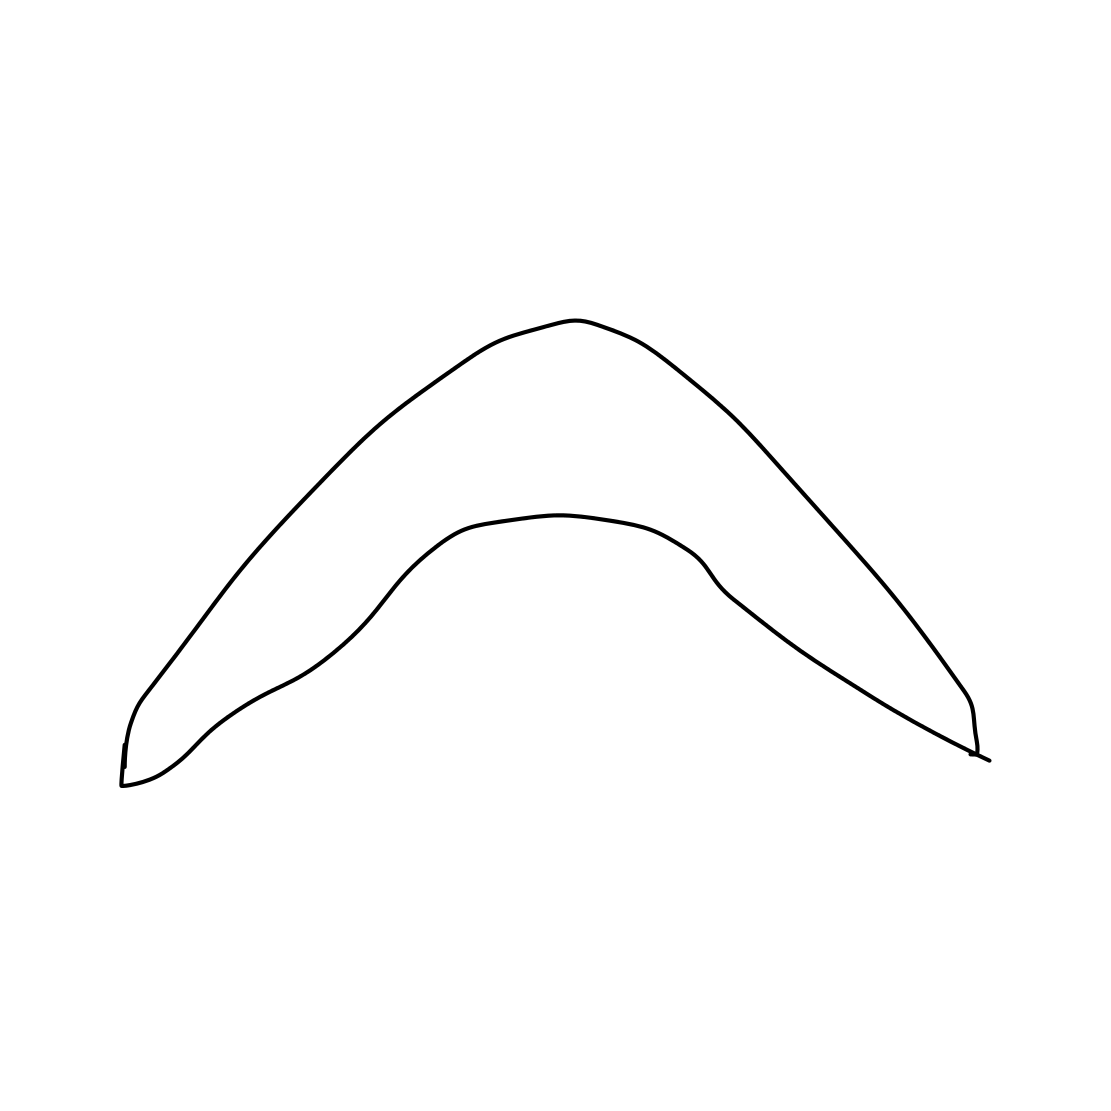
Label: boomerang